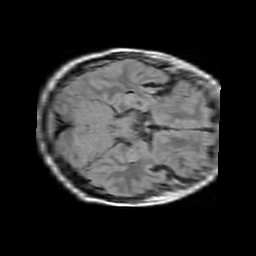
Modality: FLAIR
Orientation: axial
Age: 63
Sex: female
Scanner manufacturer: philips
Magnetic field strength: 1.5 T
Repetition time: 11 s
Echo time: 0.14 s